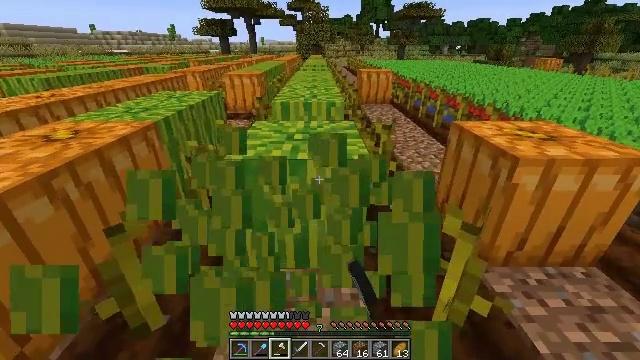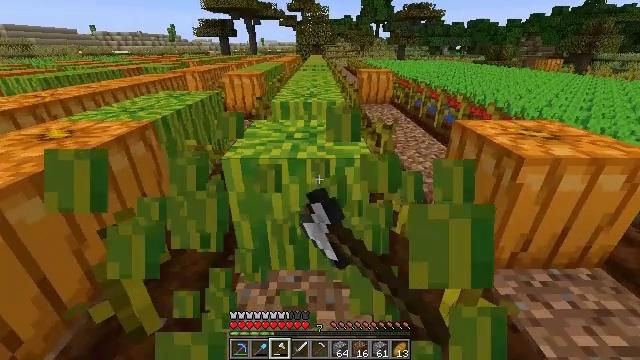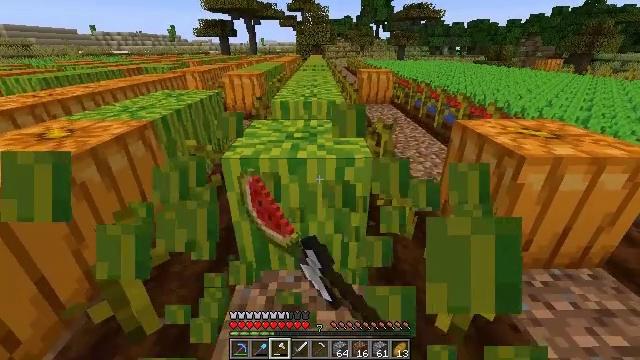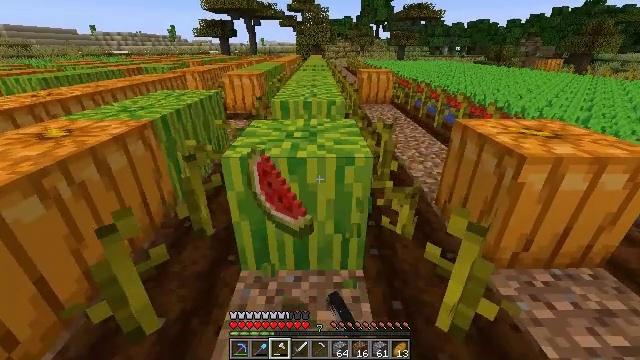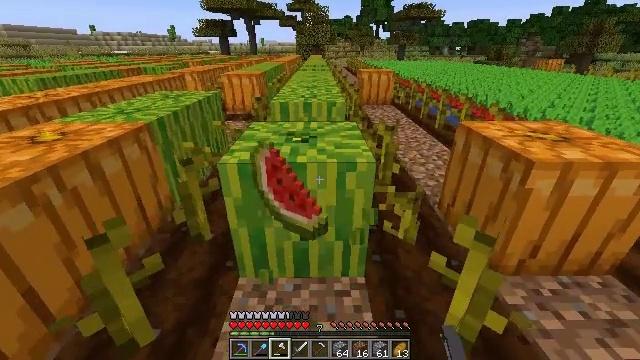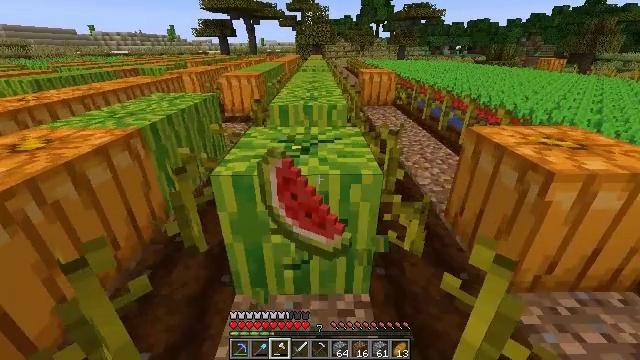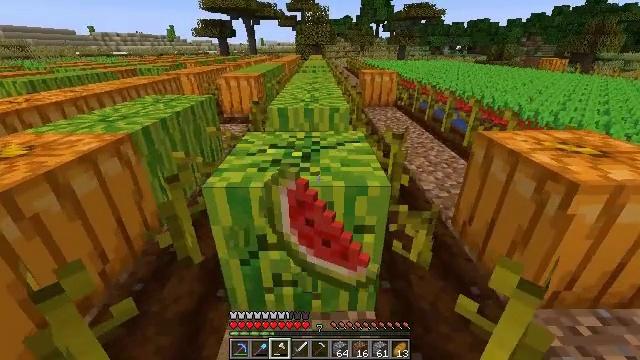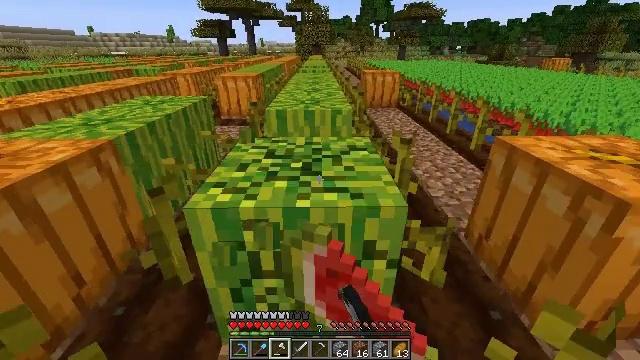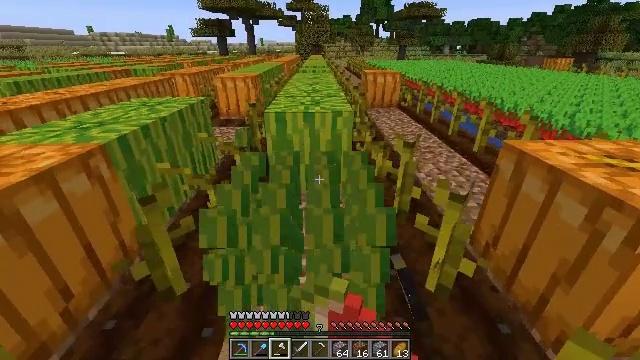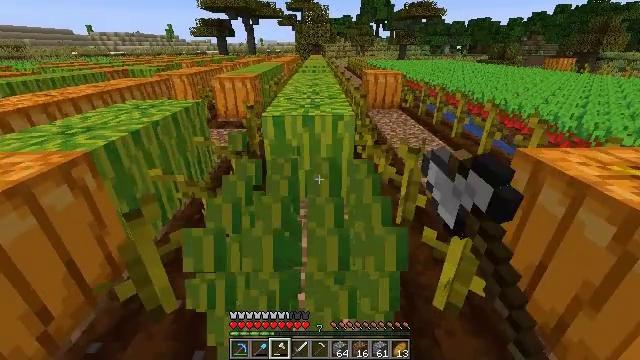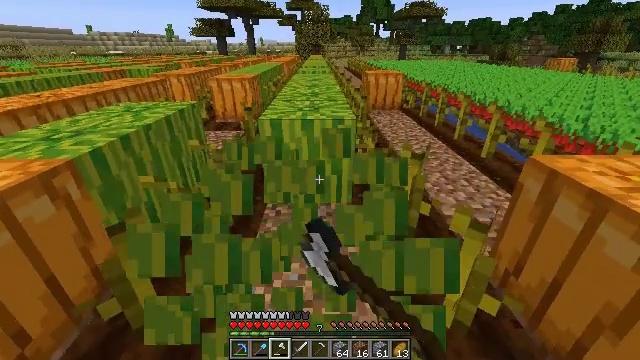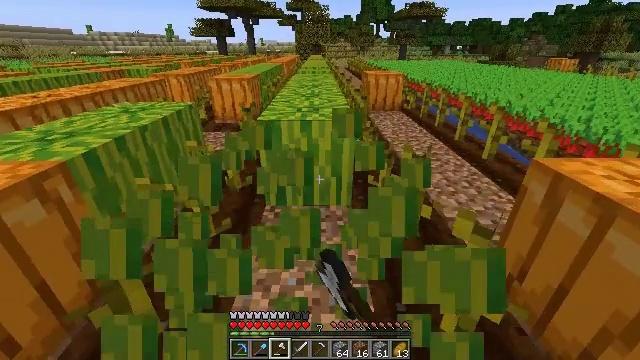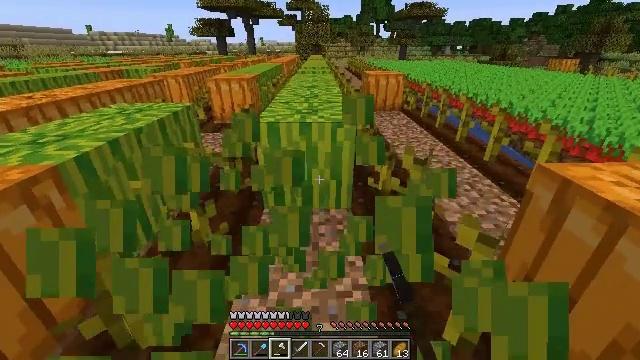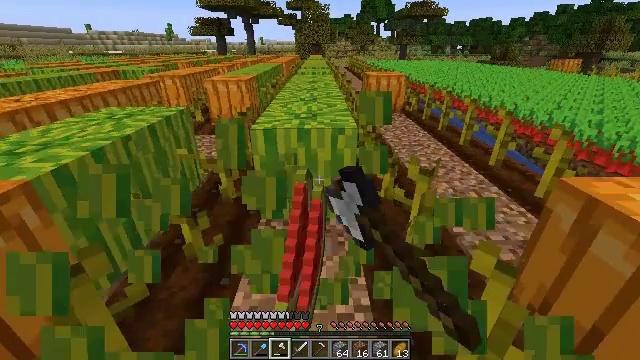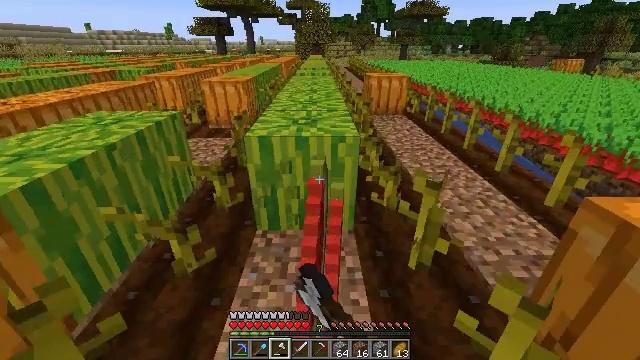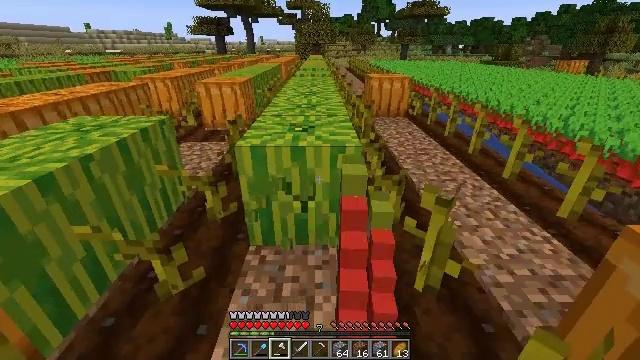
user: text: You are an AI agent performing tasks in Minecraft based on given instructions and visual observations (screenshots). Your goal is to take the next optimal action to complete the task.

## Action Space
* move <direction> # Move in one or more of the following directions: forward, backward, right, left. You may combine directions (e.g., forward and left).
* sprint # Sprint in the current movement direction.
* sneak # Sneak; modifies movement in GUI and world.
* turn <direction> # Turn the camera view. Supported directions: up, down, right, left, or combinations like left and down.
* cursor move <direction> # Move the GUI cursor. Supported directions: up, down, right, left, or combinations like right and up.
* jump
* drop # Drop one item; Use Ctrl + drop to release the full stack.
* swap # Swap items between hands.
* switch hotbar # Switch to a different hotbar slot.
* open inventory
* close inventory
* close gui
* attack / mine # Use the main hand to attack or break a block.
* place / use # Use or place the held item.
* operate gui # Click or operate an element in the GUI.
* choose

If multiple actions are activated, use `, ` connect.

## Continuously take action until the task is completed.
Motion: motion action
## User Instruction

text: Harvest melon from the farm.
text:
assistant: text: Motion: attack / mine
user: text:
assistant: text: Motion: attack / mine
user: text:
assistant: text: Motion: attack / mine
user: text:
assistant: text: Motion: move forward, attack / mine
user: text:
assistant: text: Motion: move forward, attack / mine
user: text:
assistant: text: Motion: move forward, attack / mine
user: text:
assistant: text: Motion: move forward, attack / mine
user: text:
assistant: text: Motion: move forward, attack / mine
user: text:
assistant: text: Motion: attack / mine
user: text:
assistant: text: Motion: attack / mine
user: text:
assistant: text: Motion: attack / mine
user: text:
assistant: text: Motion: move forward, attack / mine
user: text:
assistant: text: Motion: move forward, attack / mine
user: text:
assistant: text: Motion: move forward, attack / mine
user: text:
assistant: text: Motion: move forward, attack / mine
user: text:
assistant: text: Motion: attack / mine
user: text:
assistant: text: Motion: attack / mine
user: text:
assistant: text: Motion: attack / mine
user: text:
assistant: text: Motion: attack / mine
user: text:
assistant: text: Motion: attack / mine
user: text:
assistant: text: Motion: move forward, attack / mine
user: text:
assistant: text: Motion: move forward, attack / mine
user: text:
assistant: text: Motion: move forward, attack / mine
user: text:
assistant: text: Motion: move forward, attack / mine
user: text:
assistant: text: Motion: move forward, attack / mine
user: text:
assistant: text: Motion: move forward, attack / mine
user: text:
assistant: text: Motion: attack / mine
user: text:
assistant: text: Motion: attack / mine
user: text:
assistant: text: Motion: attack / mine
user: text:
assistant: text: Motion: attack / mine